Chest X-ray:
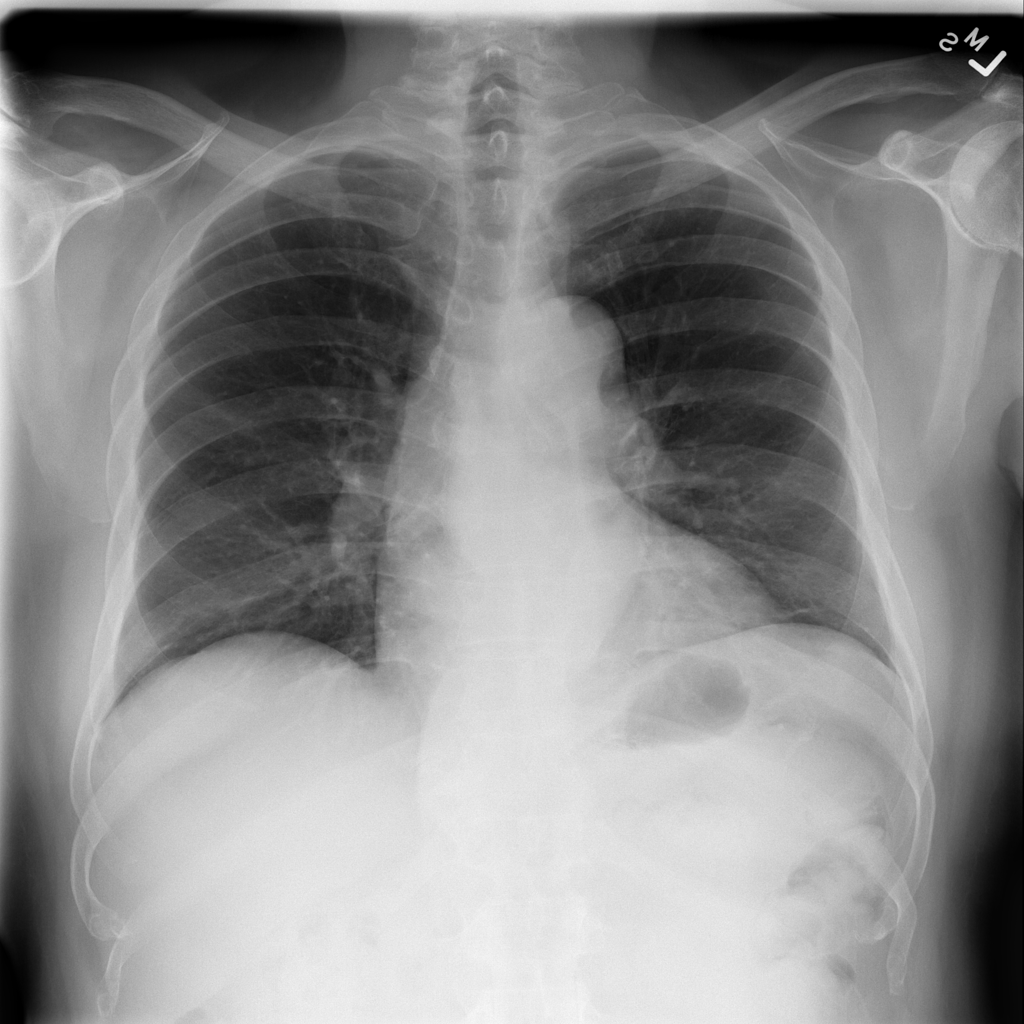
No abnormal finding: yes